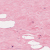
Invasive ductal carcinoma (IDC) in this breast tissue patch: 0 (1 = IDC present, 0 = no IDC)